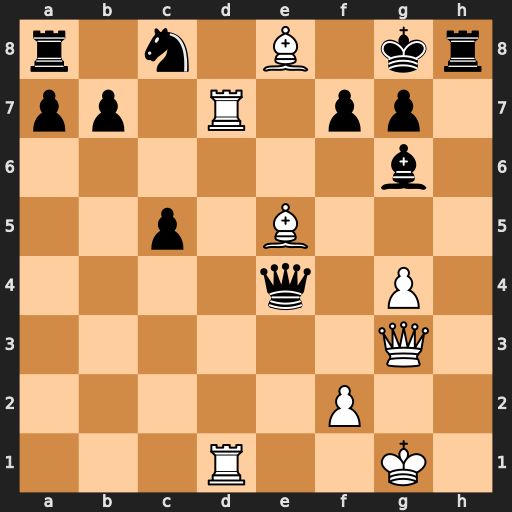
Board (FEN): r1n1B1kr/pp1R1pp1/6b1/2p1B3/4q1P1/6Q1/5P2/3R2K1
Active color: w
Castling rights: -
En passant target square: -
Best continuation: Bxf7+ Bxf7 Rd8+ Be8 Rxe8+ Kf7 Rxh8